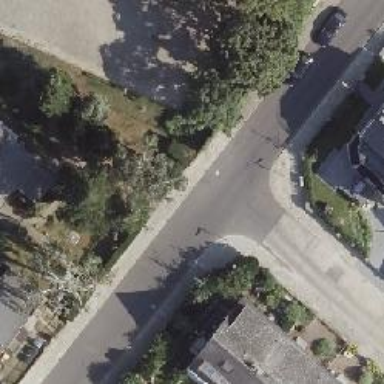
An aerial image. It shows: Residential road with asphalt surface. Both sides have sidewalks.